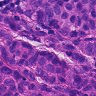
Metastatic tissue present: yes